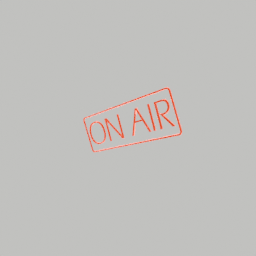
Label: decoration